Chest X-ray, PA view. Patient: 28 years old, sex M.
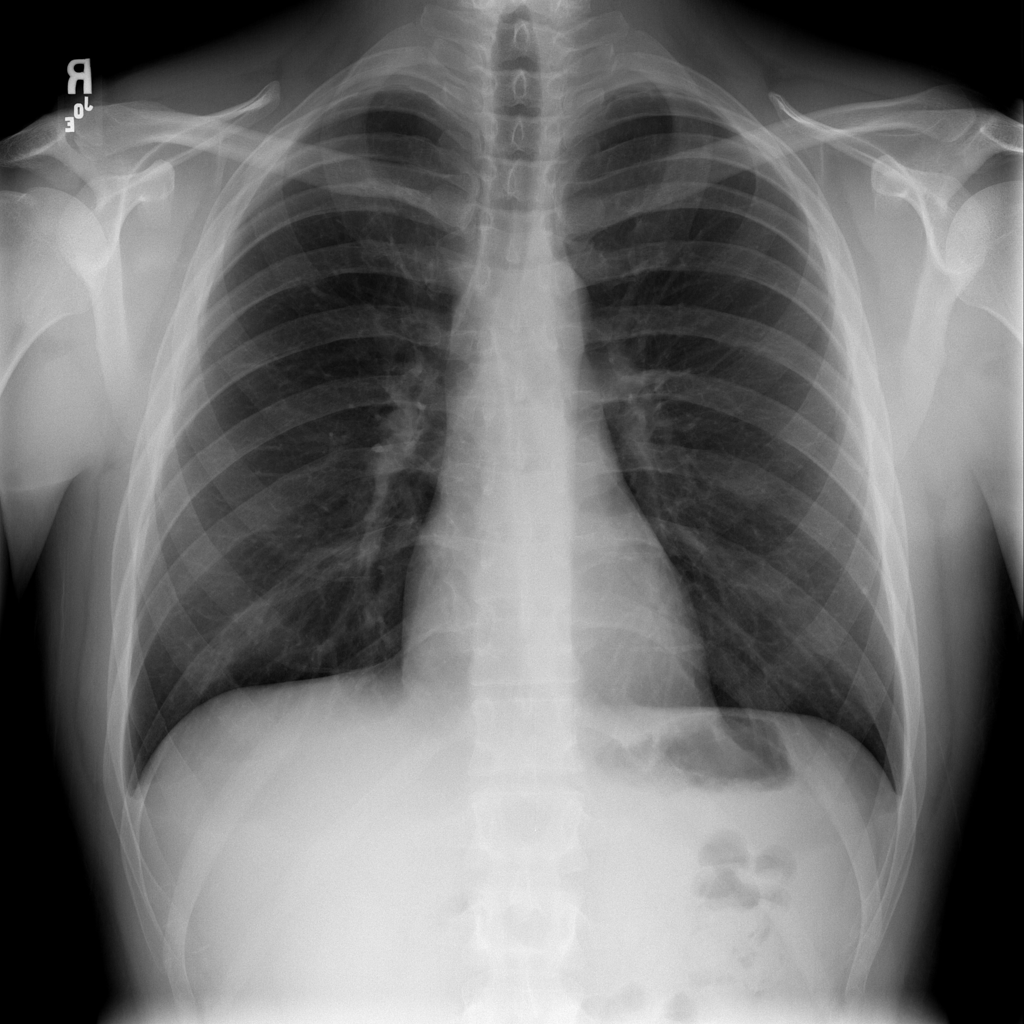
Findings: Infiltration